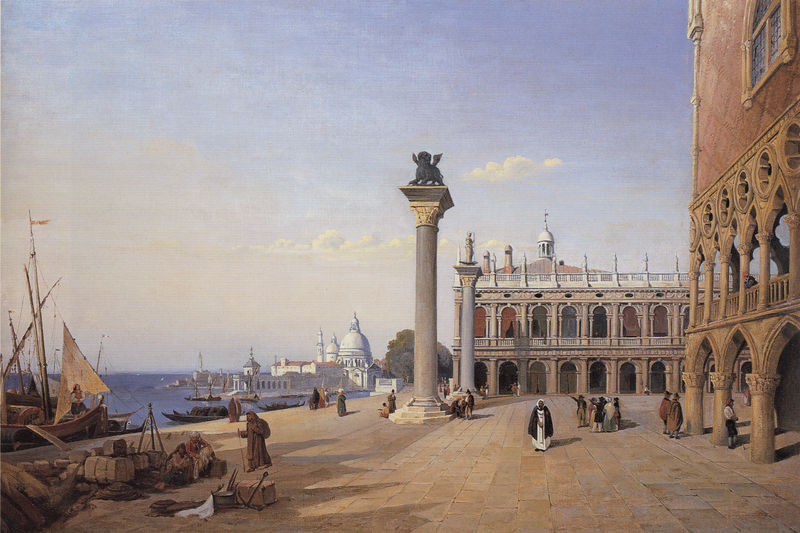
Titel: Venise, la Piazzetta. Vue du quai des Esclavons, Venedig, die Piazzetta. Blick vom Riva degli Schiavoni
Künstler: Jean Baptiste Camille Corot
Standort: Pasadena (California)
Institution: Norton Simon Museum
Schlagwörter: baum, blau, flügel, himmel, mann, meer, schatten, wasser, wolken, menschen, see, stadt, ufer, braun, fenster, frau, hintergrund, licht, männer, säule, säulen, vordergrund, weiss, gebäude, haus, rot, wolke, leute, architektur, stein, steine, ferne, horizont, häuser, kirche, sonne, gold, schön, boot, boote, turm, statue, schiff, schiffe, segel, segelboot, sommer, ansicht, bogen, fahnen, fassaden, italien, kisten, pflaster, vedute, venedig, fahne, mast, segelschiff, gepäck, spazieren, markt, platz, figuren, hafen, kai, kuppel, masten, romantik, staffage, treppe, wetter, arches, architecture, blue, church, column, columns, men, palace, people, robes, white, window, women, afternoon, figures, group, painting, robe, windows, woman, brown, railing, bögen, arkade, loggia, kuppeln, orient, palast, palazzi, palazzo, dom, leuchtturm, mäntel, kiste, flanieren, arkaden, spitzbogen, doge, romantisch, cloud, clouds, sky, stone, tree, boat, building, lake, landscape, ocean, sea, ship, water, street, tower, trees, spain, kutten, löwe, coast, golden, belebt, shadow, walking, leaning, wings, anlegestelle, boats, sail, flag, town, canaletto, lagune, italy, säulengang, city, human, cape, veduta, archway, dome, rome, cathedral, square, brick, bricks, buildings, italian, venice, pakete, himmer, gondeln, markus, venezia, box, biblioteca, dogenpalast, lixht, markusplatz, palazzos, pitzbogen, reddentore, schuffe, schönes, harbor, pilger, waren, walking stick, ships, spire, pillar, arabic, humans, land, port, viaduct, christianity, sails, landschaft, stick, boxes, lion, manner, pack, piazza, trunks, london, anchor, bags, analetto, windowa, cargo, pedistal, griffin, oat, bale, winged lion, vintage post punk deathcore, mosque, gryphon, lanf, pointg, 사람, 신전, 하늘, 배, 로마, 인도, 관광, grififn, marcusplatz, geord